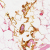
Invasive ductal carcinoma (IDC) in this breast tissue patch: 0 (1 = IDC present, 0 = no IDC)